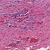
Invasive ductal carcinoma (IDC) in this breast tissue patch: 0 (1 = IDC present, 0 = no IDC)